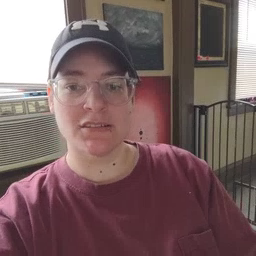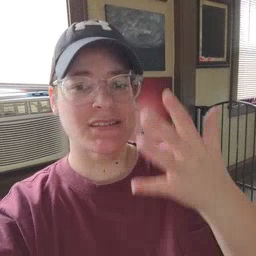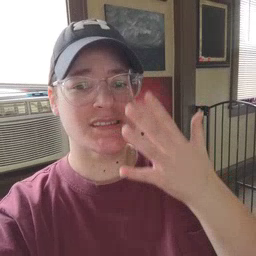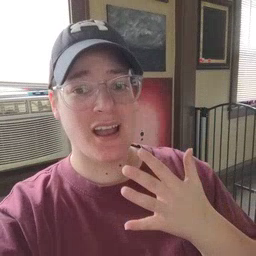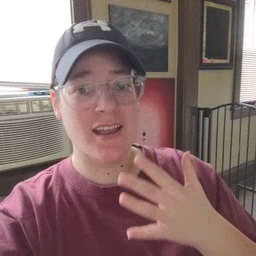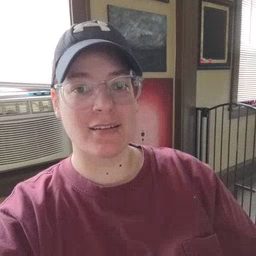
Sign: sad